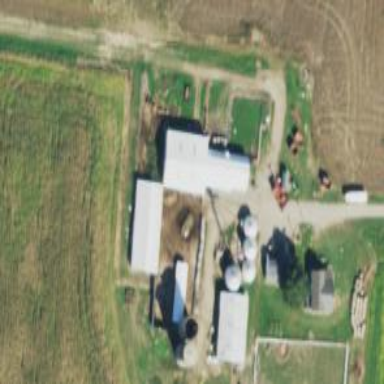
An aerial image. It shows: Farmyard area.